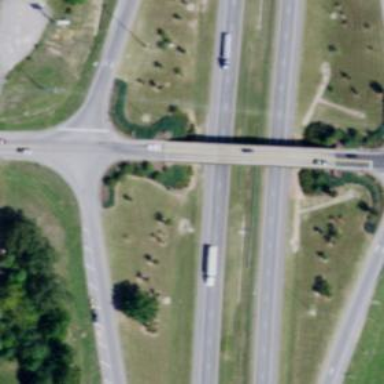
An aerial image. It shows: Viaduct bridge over secondary road.